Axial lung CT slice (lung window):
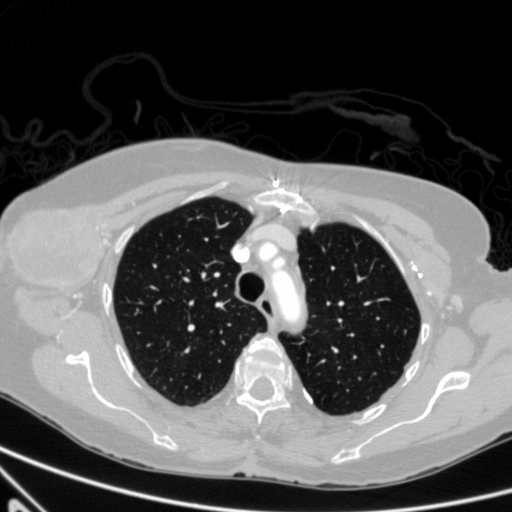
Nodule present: no